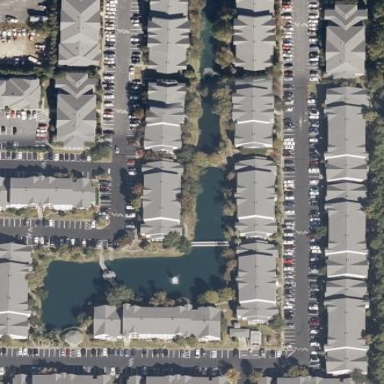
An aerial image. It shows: Residential area with apartments.